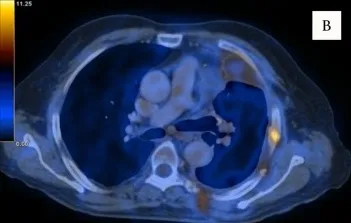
PET-CT scan (post-lobectomy). B) Axial section showing uptakes in subcarinal node and left ribs.
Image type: radiology (pet)